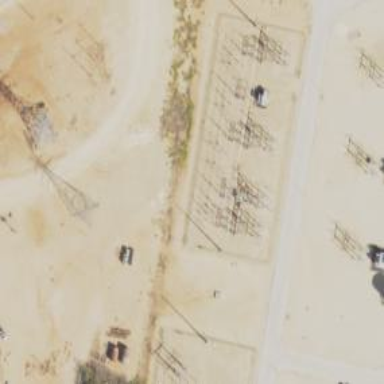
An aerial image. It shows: Switch for power supply.